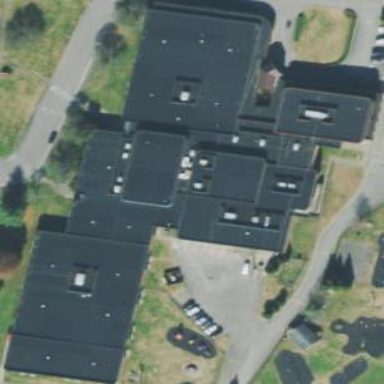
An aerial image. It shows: School building.